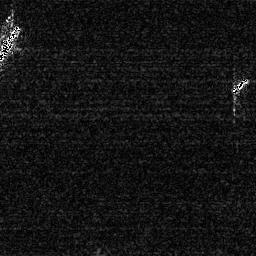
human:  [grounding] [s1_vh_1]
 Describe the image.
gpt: In the satellite image, there is  <ref>1 medium ship </ref> <box>[[0, 8, 8, 23, 0]]</box> located at top left,  <ref>1 small ship </ref> <box>[[89, 29, 97, 36, 0]]</box> located at right.